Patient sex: M
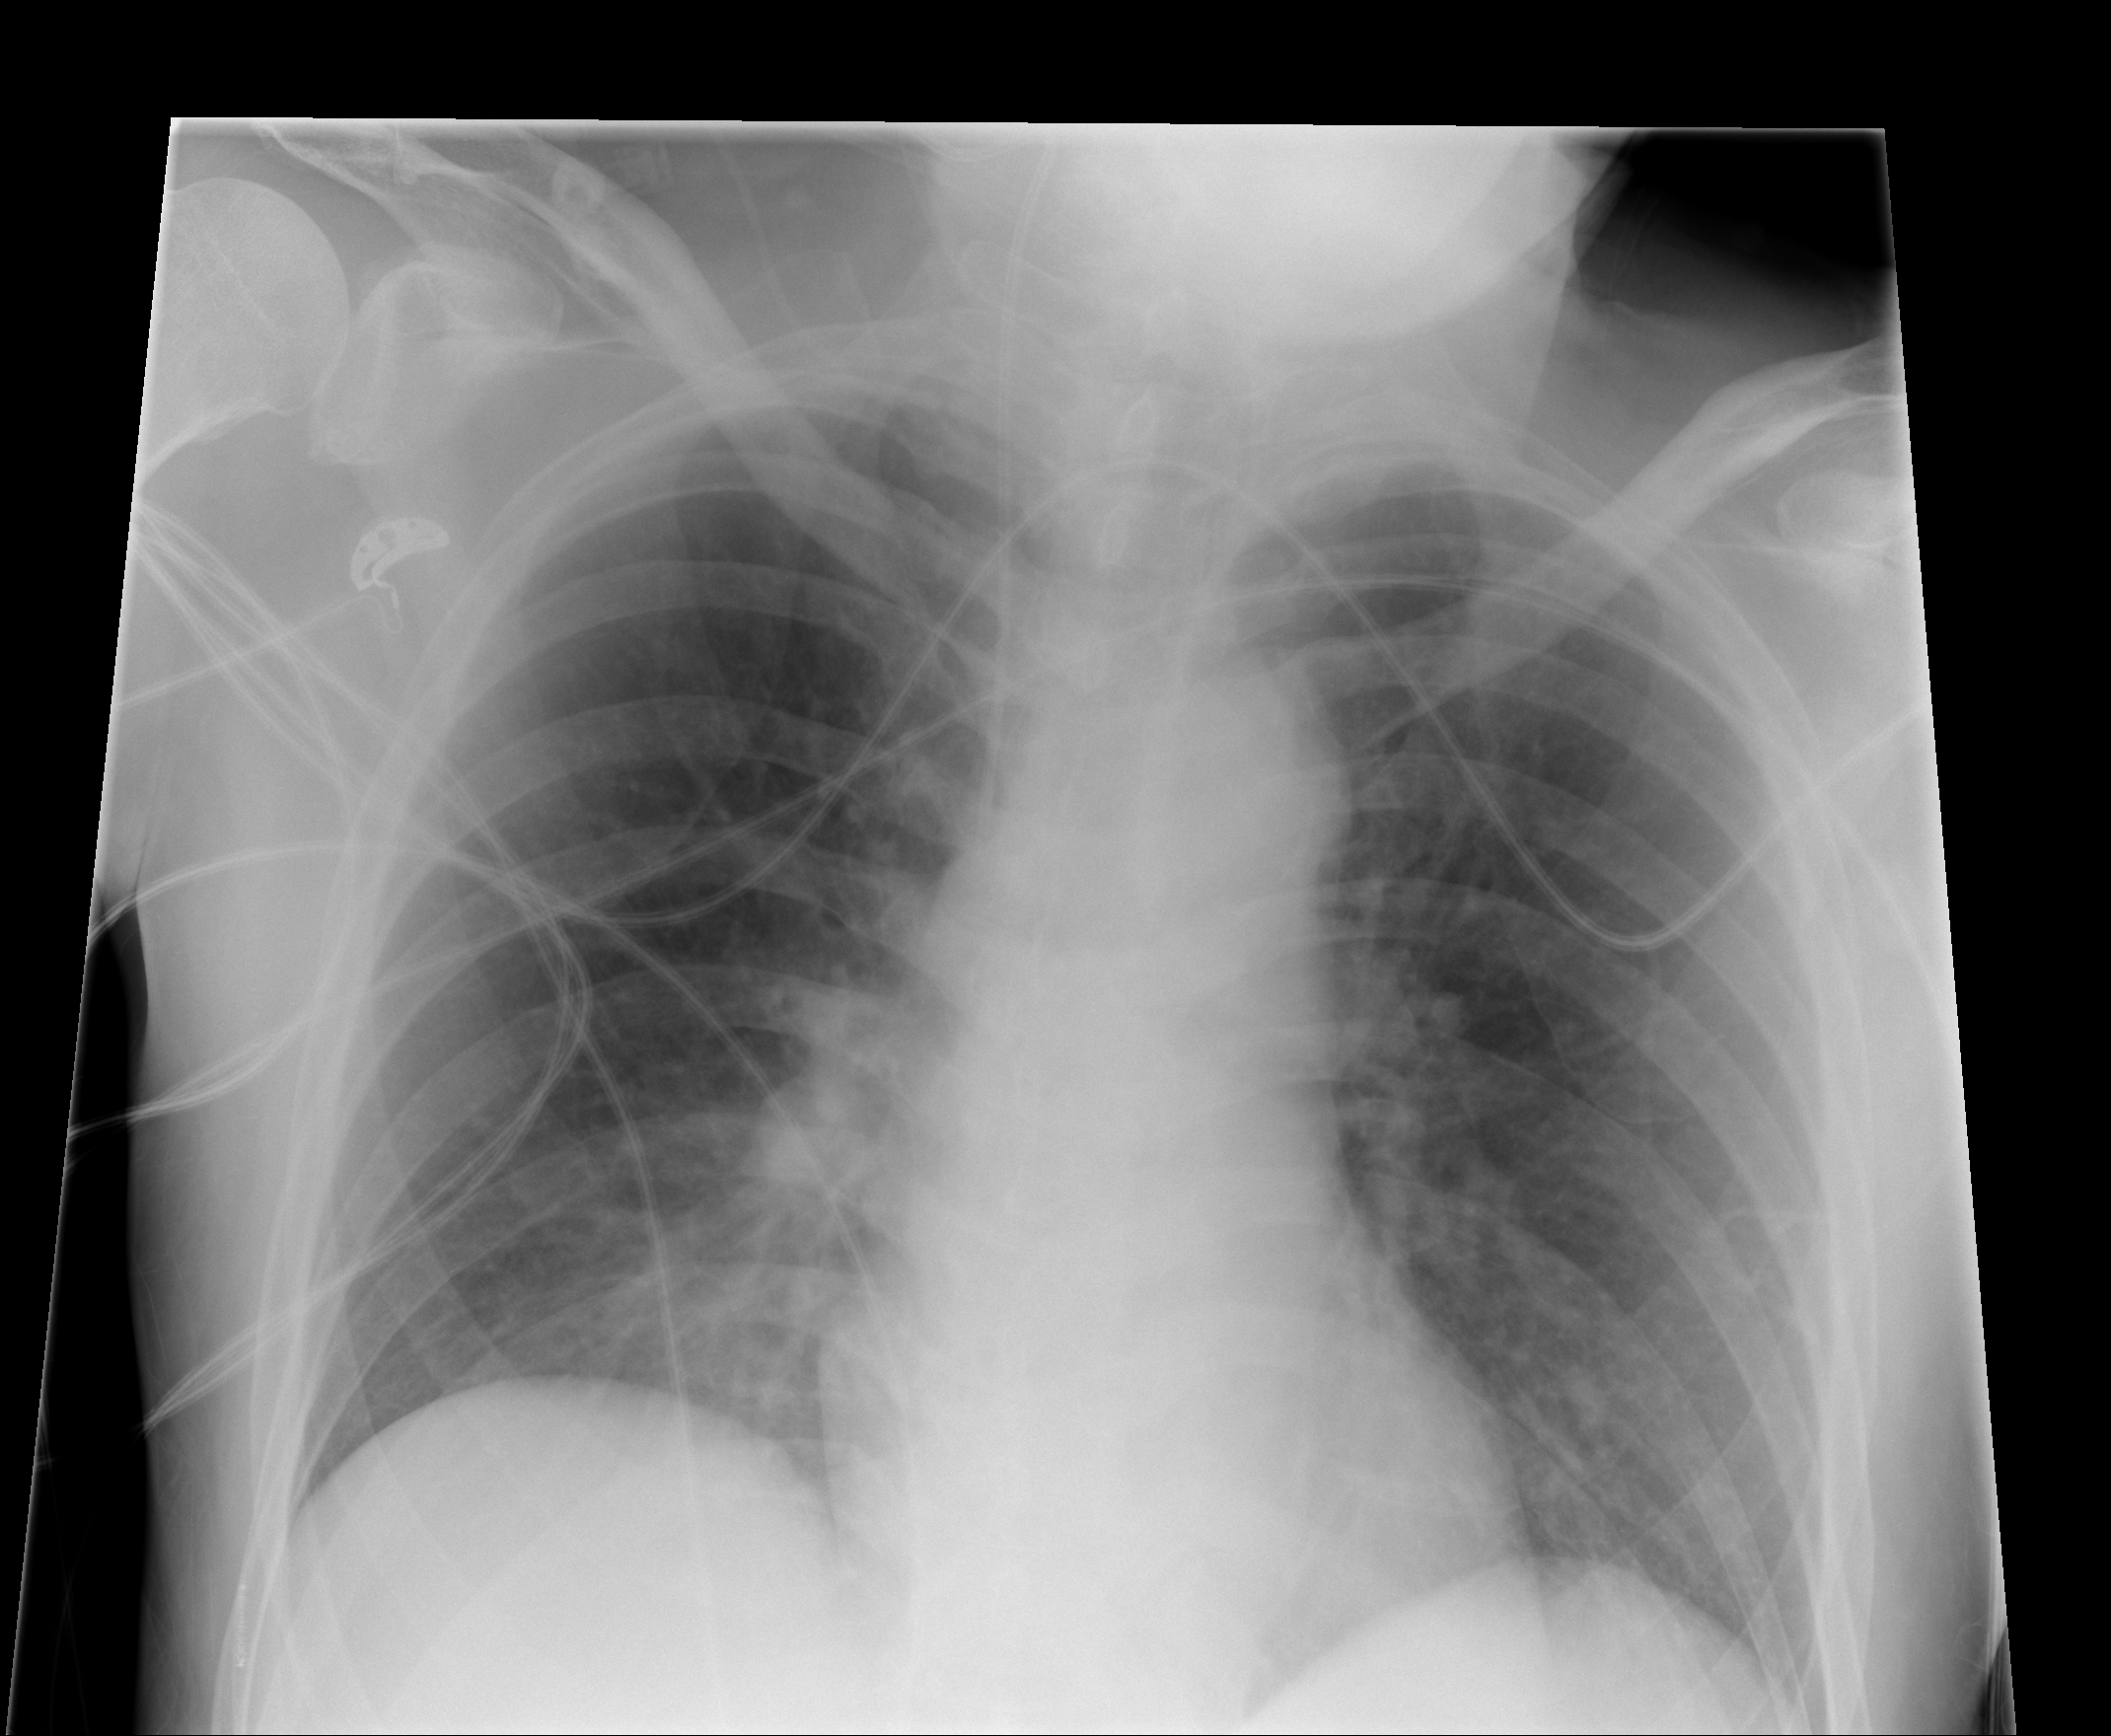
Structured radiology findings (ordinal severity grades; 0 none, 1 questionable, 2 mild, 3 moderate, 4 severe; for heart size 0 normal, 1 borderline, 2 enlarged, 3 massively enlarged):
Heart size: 0
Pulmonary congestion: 0
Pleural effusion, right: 0
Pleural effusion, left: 0
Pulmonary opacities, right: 2
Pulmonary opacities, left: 0
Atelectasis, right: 0
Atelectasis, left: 0